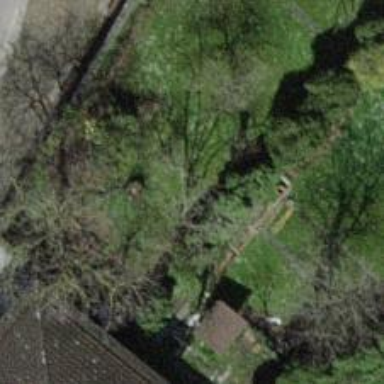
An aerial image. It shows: Deciduous broadleaved tree in garden.